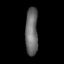
Tissue: lung
Cell type: Endothelial cells
Senescence score: 0.6338
Nuclear area (px): 587
Mean DAPI intensity: 108.385